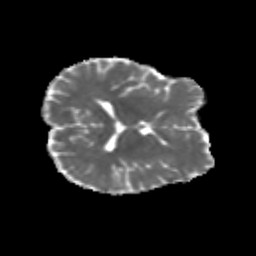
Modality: MD
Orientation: axial
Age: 26
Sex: female
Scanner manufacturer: siemens
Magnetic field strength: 3 T
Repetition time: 3.5 s
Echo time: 0.113 s